Interaction volume radius: 5 \u00c5
Interaction volume height: 15 \u00c5
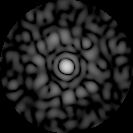
Disorder parameter: 0.8237